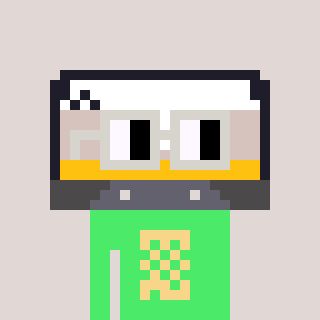
a pixel art character with square light gray glasses, a cassette tape-shaped head and a teal-colored body on a warm background